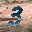
Label: 3